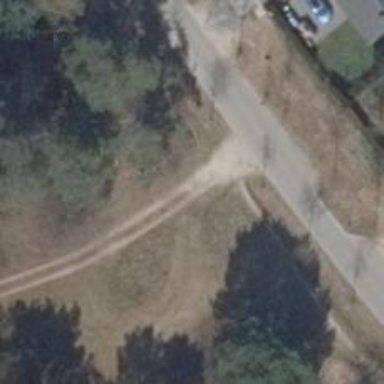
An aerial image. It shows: Compacted driveway that serves as service road.